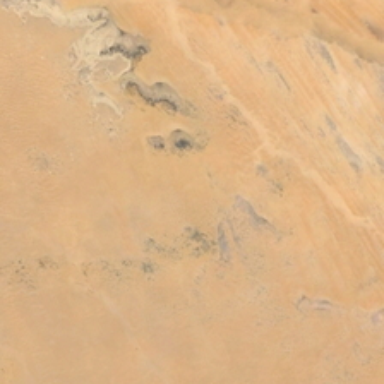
There is a dry pond on the desert .